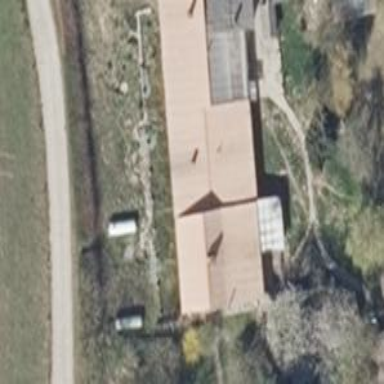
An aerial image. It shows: Gabled building.